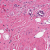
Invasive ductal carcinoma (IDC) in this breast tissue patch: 0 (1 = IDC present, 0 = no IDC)